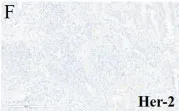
Hematoxylin & eosin (H&E) and immunohistochemical (IHC) staining for the lung tumor tissues. (B-H) IHC examinations (x200) of the resected tumor tissues were positive for epidermal growth factor receptor (EGFR), topoisomerase IIalpha (TOPOIIalpha), 170-kDa protein (p170), and p53 and negative for human epidermal growth factor receptor 2 (Her-2) and ALK. The Ki67 index was 60.
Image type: pathology (immunostaining)